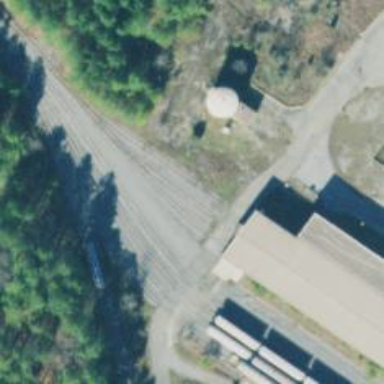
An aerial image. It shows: Spur railway service for aggregate transportation.